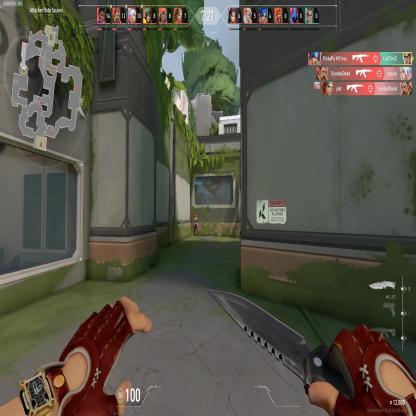
Label: enemy